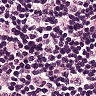
Metastatic tissue present: no